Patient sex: M
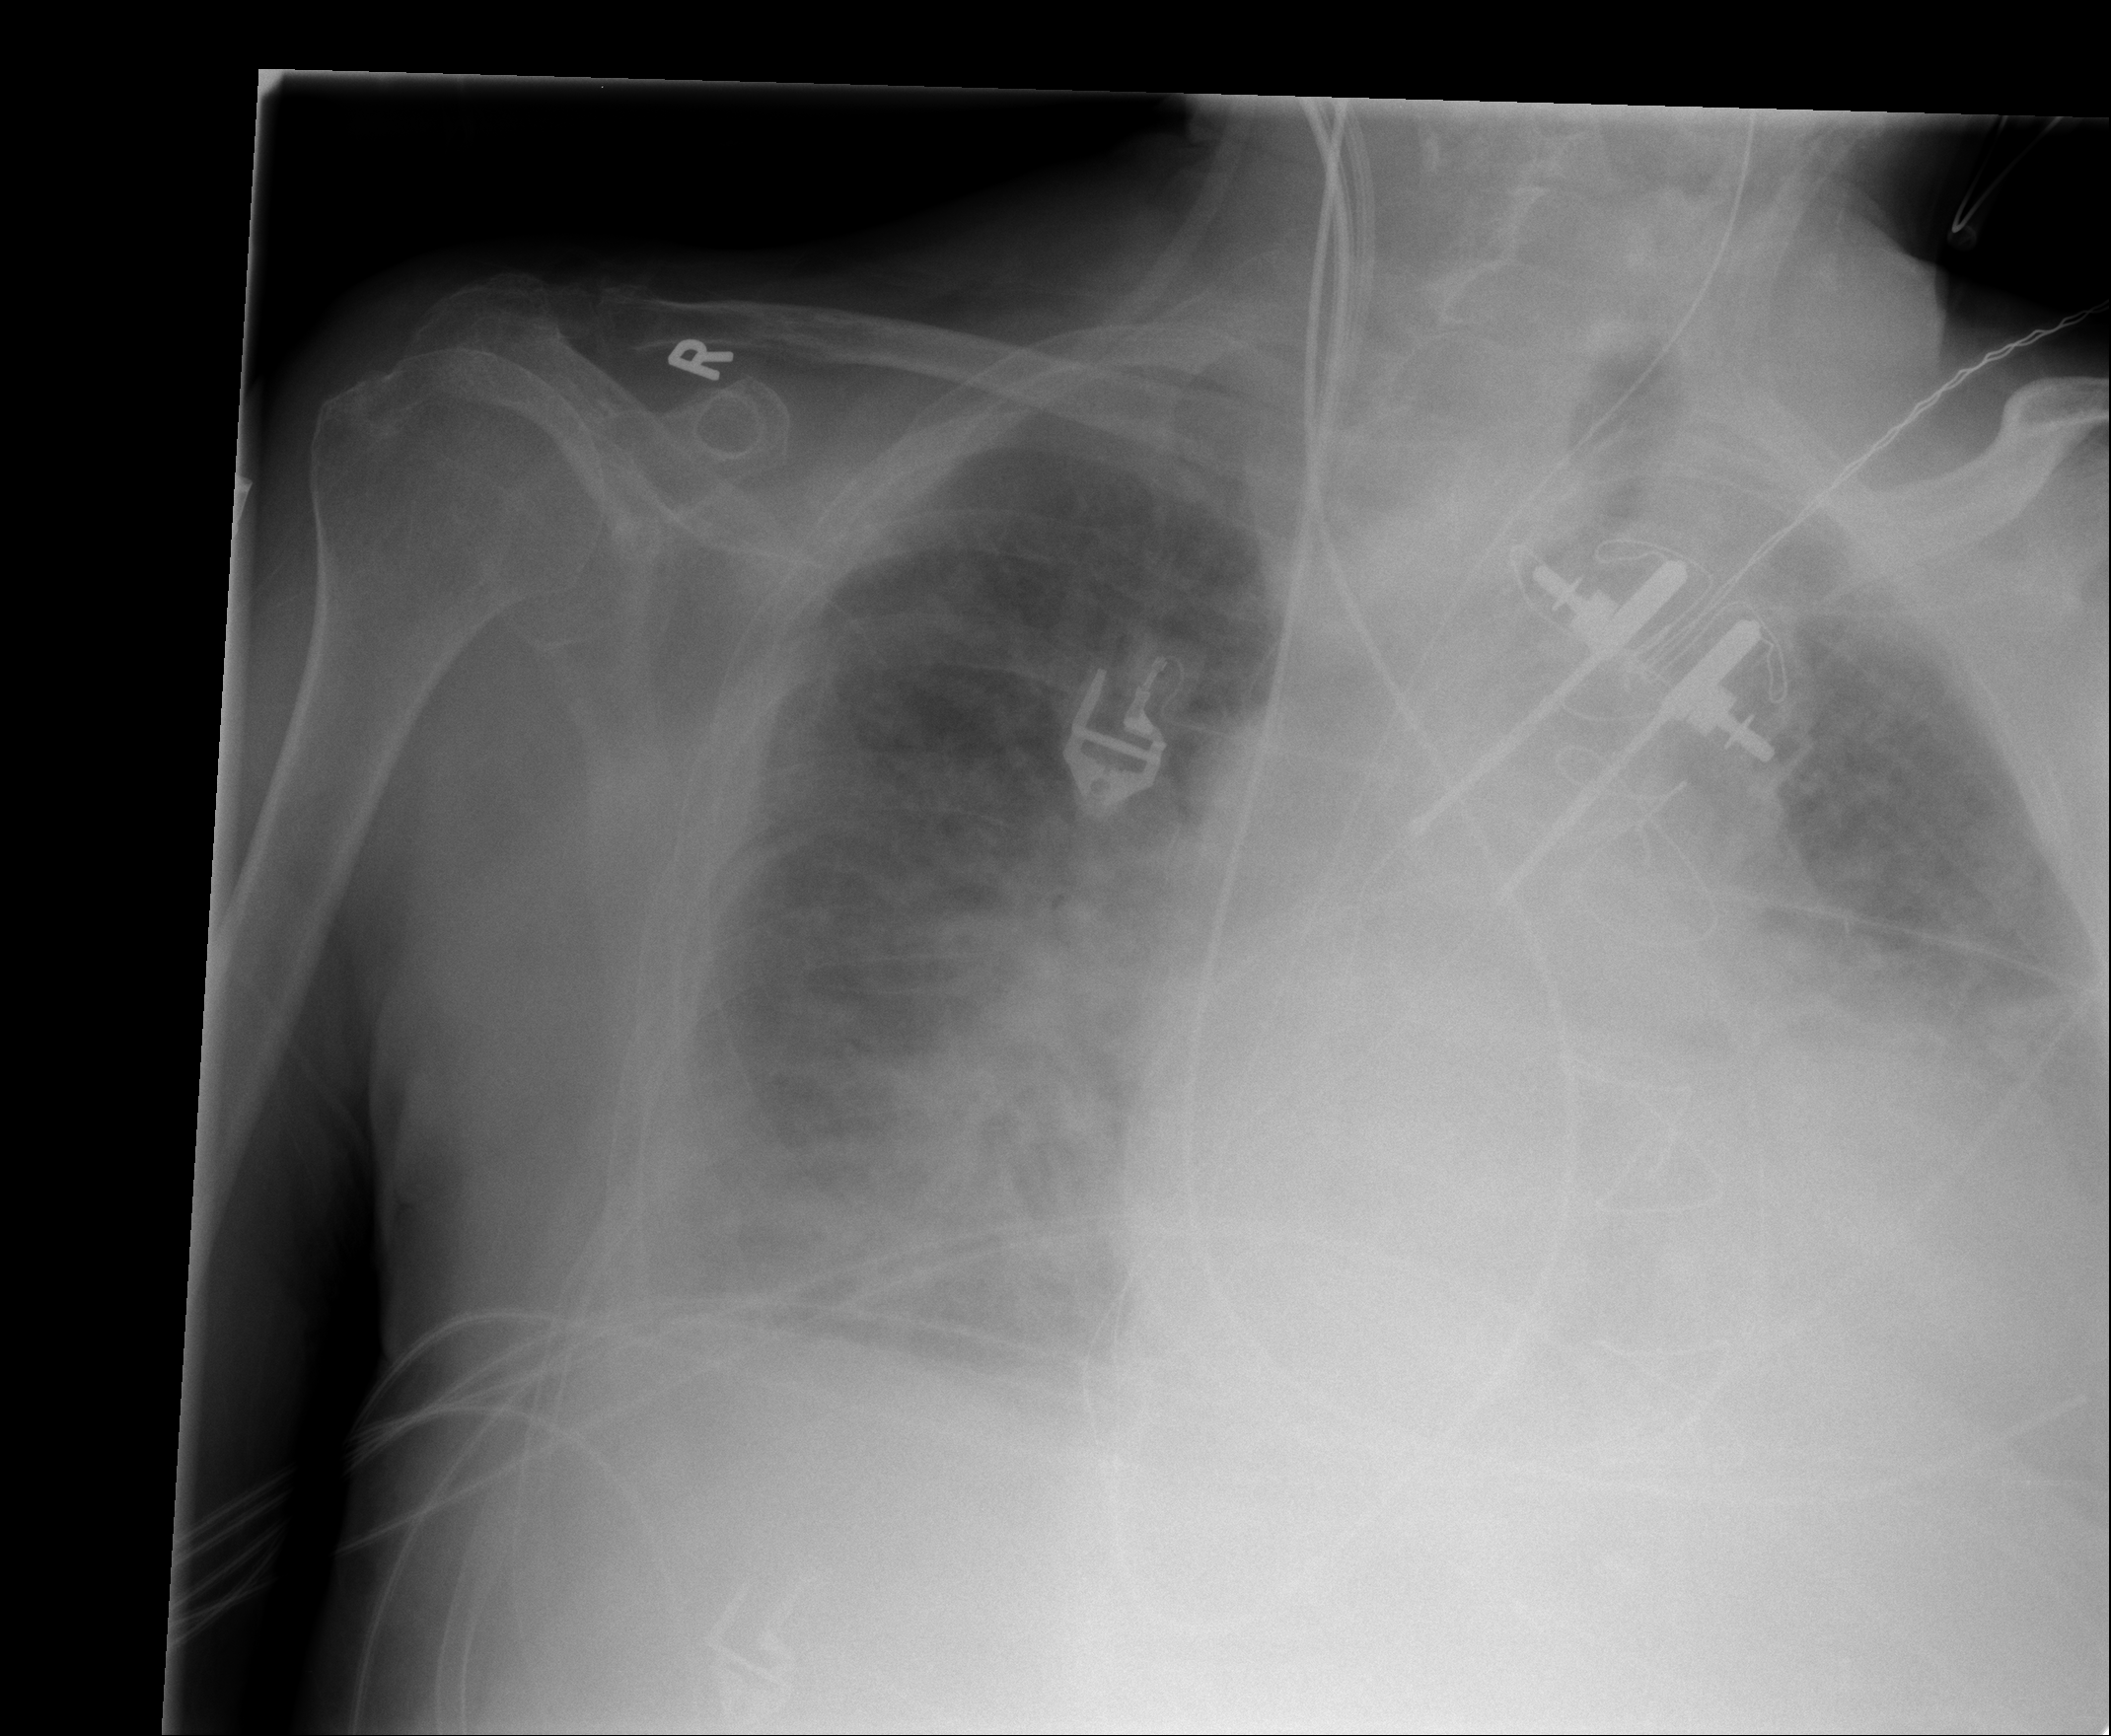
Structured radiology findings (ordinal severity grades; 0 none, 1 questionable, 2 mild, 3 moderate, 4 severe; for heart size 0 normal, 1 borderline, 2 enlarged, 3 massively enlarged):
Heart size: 2
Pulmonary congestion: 0
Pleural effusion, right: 0
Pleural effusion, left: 0
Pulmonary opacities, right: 3
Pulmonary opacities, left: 3
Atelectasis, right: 2
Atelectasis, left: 2